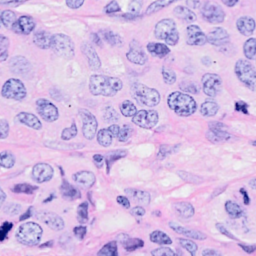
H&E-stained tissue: Breast